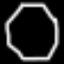
Label: octagon